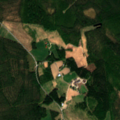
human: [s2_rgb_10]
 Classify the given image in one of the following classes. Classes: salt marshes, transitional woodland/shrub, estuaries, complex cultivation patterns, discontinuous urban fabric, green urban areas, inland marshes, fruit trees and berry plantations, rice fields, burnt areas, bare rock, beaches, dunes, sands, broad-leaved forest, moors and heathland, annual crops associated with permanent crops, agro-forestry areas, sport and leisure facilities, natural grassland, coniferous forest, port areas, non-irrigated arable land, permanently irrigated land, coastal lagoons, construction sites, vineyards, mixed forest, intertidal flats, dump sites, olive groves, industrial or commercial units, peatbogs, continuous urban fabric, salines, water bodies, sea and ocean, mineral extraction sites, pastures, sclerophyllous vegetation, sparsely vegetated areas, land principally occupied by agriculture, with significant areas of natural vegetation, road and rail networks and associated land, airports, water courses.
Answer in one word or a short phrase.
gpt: land principally occupied by agriculture, with significant areas of natural vegetation, coniferous forest, mixed forest, transitional woodland/shrub